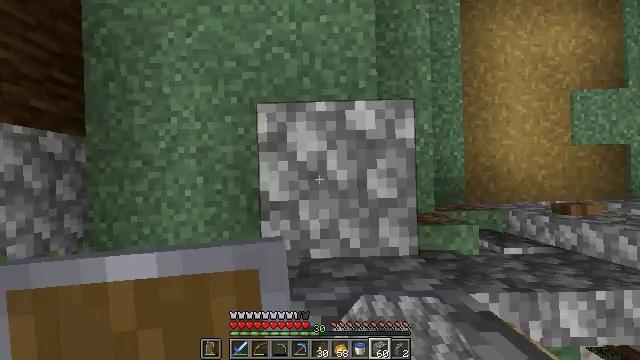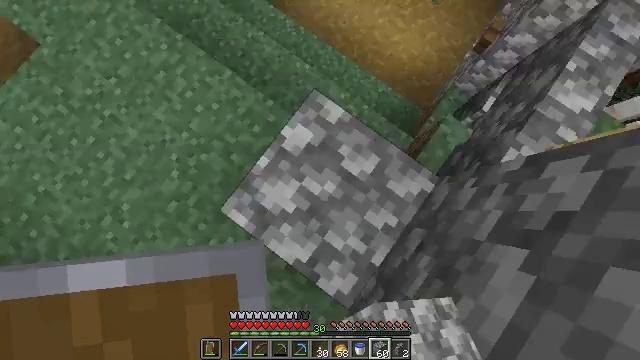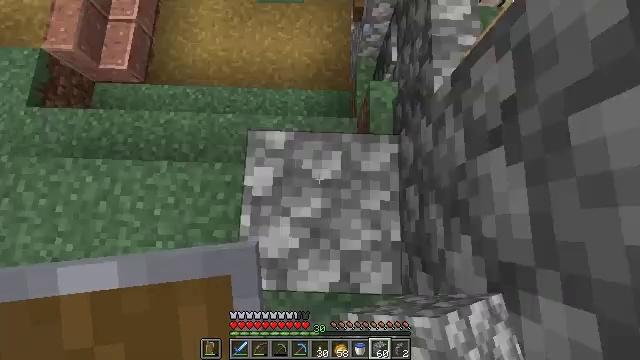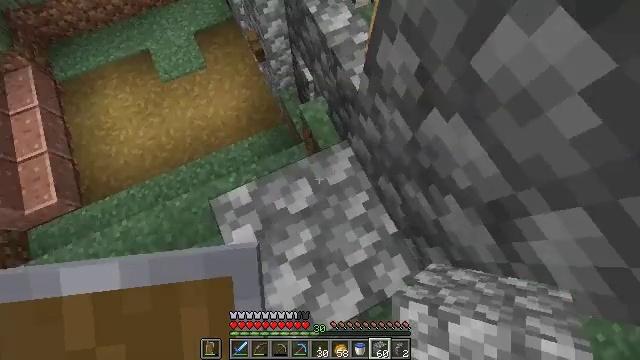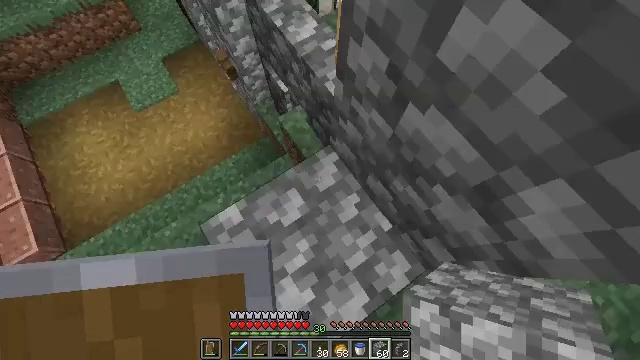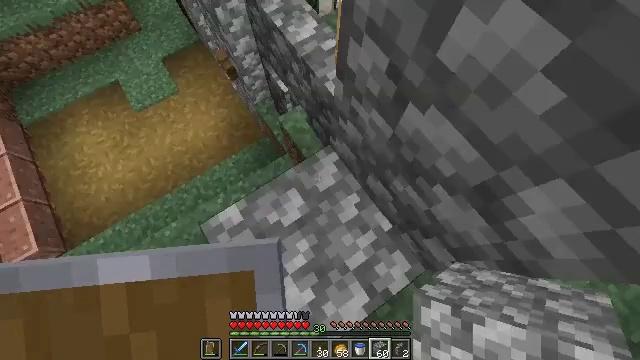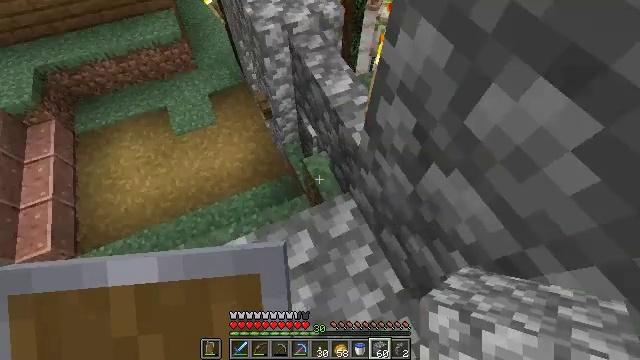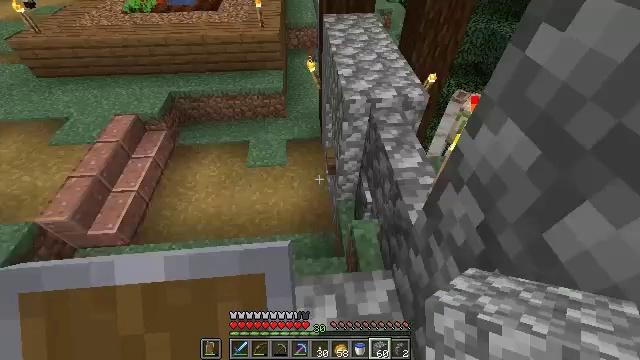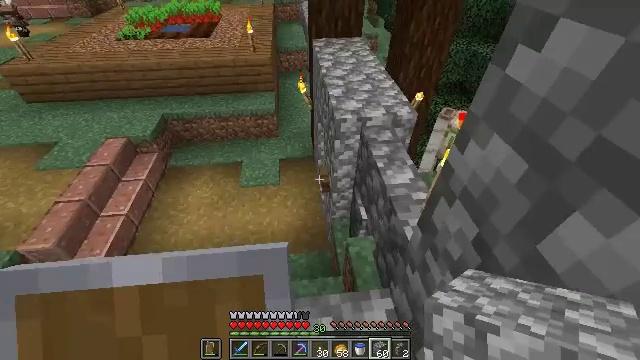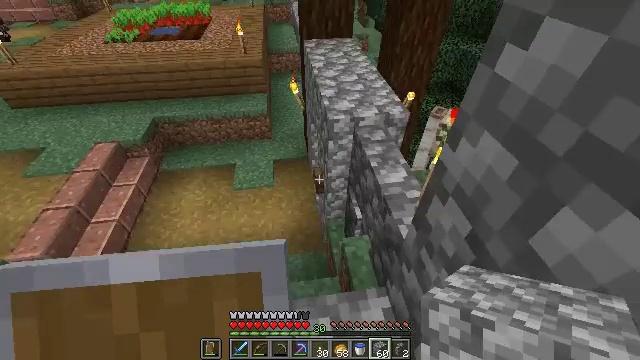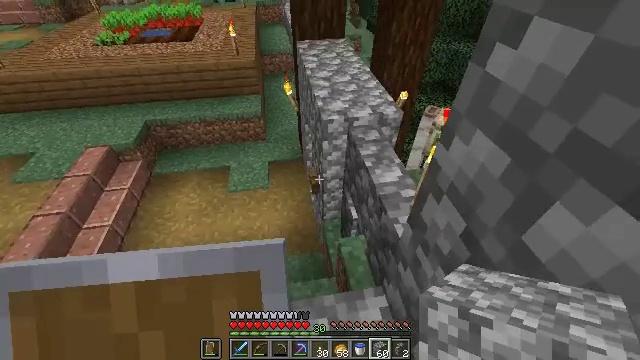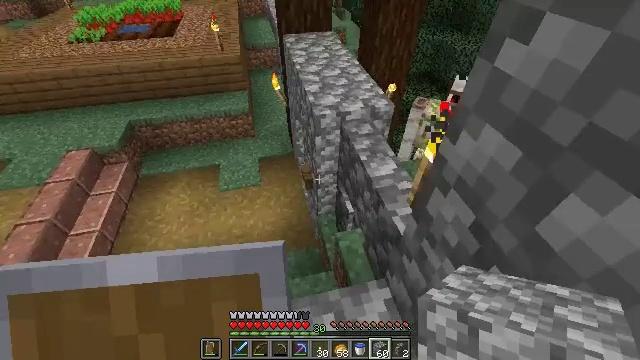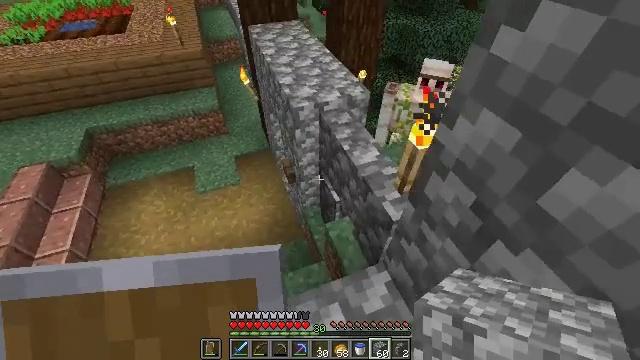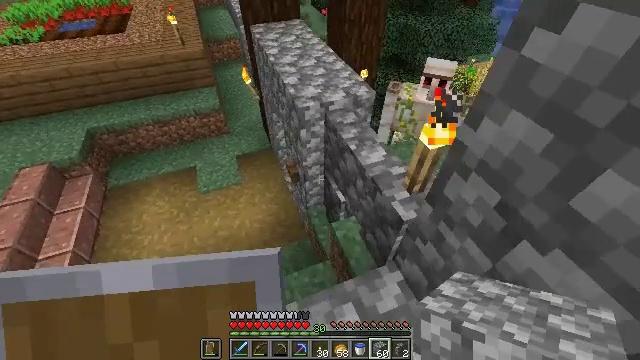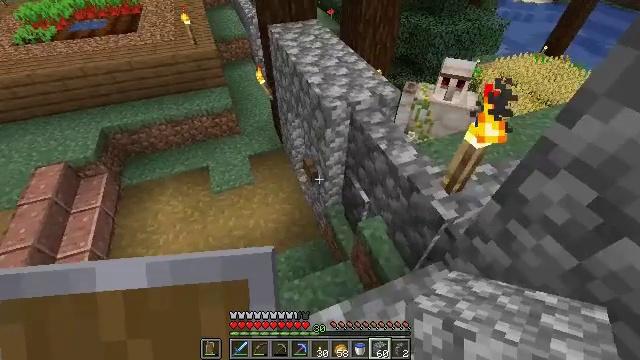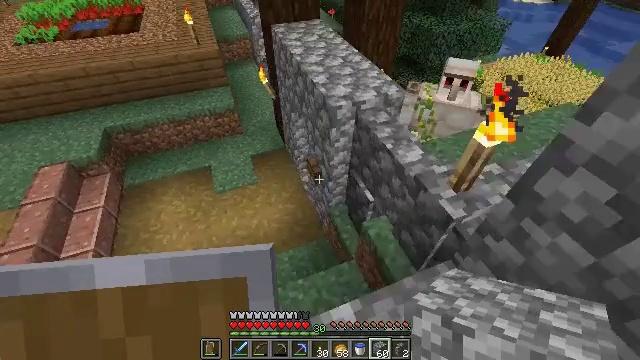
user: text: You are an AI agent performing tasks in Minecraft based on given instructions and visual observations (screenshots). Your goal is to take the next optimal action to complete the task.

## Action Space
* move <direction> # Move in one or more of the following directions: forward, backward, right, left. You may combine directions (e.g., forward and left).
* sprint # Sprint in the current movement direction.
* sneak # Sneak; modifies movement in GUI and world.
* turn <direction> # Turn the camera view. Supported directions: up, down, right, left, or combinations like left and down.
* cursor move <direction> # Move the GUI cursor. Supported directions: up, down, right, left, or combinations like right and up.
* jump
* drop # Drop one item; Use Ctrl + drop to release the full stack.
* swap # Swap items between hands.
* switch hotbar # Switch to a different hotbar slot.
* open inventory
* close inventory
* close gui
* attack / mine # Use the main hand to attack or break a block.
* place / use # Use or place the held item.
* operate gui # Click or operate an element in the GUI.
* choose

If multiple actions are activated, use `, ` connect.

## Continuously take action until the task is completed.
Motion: motion action
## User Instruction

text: Break down the cobblestone wall to collect it.
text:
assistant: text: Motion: turn right and up
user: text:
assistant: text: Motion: turn right and up
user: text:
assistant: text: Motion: turn right and up
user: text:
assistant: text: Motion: turn right and up
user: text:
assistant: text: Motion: no_op
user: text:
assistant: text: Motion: turn left and up
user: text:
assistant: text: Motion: turn left and up
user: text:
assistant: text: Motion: turn right and up
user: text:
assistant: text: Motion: turn right
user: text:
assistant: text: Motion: turn right
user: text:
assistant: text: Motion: move left, turn right and down
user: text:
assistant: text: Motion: move left, turn right and down
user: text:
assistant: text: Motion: move left
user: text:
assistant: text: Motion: move left
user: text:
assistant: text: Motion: move left
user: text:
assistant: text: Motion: move left
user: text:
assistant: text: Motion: move left
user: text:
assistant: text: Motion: move left
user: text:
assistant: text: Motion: move forward and move left
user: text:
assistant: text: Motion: move forward and move left, turn left
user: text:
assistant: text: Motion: move left, turn left and down
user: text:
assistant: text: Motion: move left, turn left and down
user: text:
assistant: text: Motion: move forward and move left, turn left
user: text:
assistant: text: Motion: move forward and move left, turn up
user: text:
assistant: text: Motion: move forward, turn up
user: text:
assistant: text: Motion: move forward, sprint, turn left and up
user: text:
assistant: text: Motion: move forward, sprint, turn left and up
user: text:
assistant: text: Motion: move forward, sprint, turn right and up
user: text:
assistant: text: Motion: move forward, turn right and up
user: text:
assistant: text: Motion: move forward, turn right and up